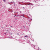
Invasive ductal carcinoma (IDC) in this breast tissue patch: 0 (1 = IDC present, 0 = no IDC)